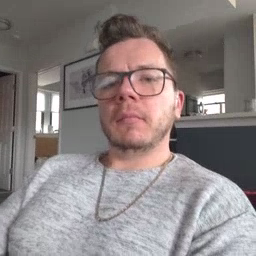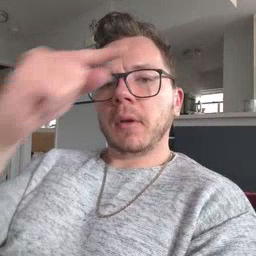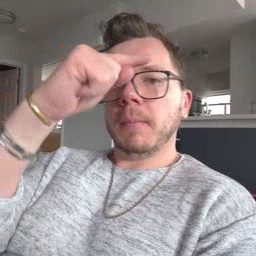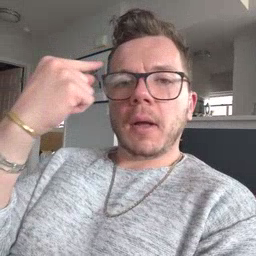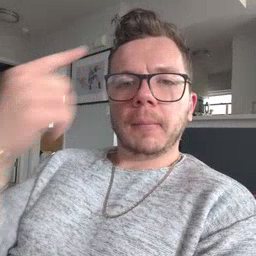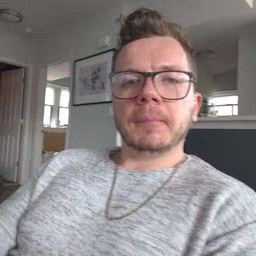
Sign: black